Here is a 2-D grayscale rendering of raw bearing vibration samples (signal-to-image). Diagnose the bearing from this image, choosing from: normal, inner_race, outer_race, ball.
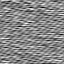
Answer: normal